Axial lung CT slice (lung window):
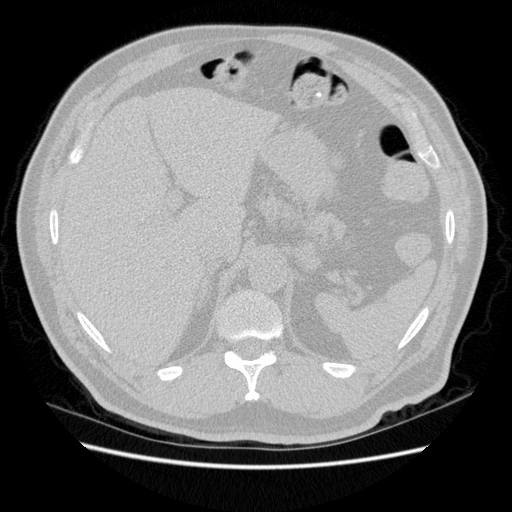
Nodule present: no